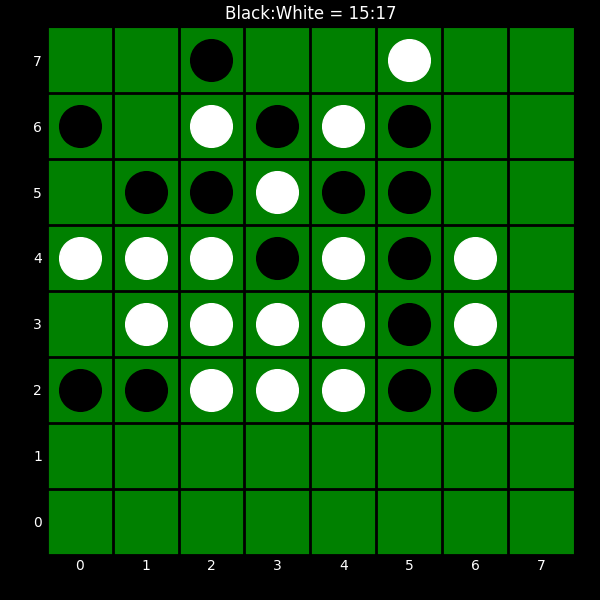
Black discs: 15
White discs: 17